Question: I have a question to collapse or roll up data based on the logic below.
How can I implement it?
The logic that allows episodes to be condensed into a single continuous care episode is a discharge code of 22 followed by an admission code of 4 on the same day.

EPN--is a business_key.
episode_continuous_care_key is an artificial key that can be a row number function.
Below is the table structure.
'''
drop table #source
CREATE TABLE #source(patidid varchar(20),epn int,preadmitdate datetime,adminttime varchar(10),
admitcode varchar(10),datedischarge datetime,disctime varchar(10),disccode varchar(10))
INSERT INTO #source VALUES
(1849,1,'4/23/2020','7:29',1,'7/31/2020','9:03',22)
,(1849,2,'7/31/2020','11:00',4,'7/31/2020','12:09',22)
,(1849,3,'7/31/2020','13:10',4,'8/24/2020','10:36',10)
,(1849,4,'8/26/2020','12:25',2,null,null,null)
,(1850,1,'4/23/2020','7:33',1,'6/29/2020','7:30',22)
,(1850,2,'6/29/2020','9:35',4,'7/8/2020','10:51',7)
,(1850,3,'7/10/2020','11:51',3,'7/29/2020','9:12',7)
,(1850,4,'7/31/2020','11:00',2,'8/6/2020','10:24',22)
,(1850,5,'8/6/2020','12:26',4,null,null,null)
,(1851,1,'4/23/2020','7:35',1,'6/24/2020','13:45',22)
,(1851,2,'6/24/2020','15:06',4,'9/24/2020','15:00',2)
,(1851,3,'12/4/2020','8:59',0,null,null,null)
,(1852,1,'4/23/2020','7:37',1,'7/6/2020','11:15',20)
,(1852,2,'7/8/2020','10:56',0,'7/10/2020','11:46',2)
,(1852,3,'7/10/2020','11:47',2,'7/28/2020','13:16',22)
,(1852,4,'7/28/2020','15:17',4,'8/4/2020','11:37',22)
,(1852,5,'8/4/2020','13:40',4,'11/18/2020','15:43',2)
,(1852,6,'12/2/2020','15:23',2,null,null,null)
,(1853,1,'4/23/2020','7:40',1,'7/1/2020','8:30',22)
,(1853,2,'7/1/2020','14:57',4,'12/4/2020','12:55',7)
,(1854,1,'4/23/2020','7:44',1,'7/31/2020','13:07',20)
,(1854,2,'8/3/2020','16:30',0,'8/5/2020','9:32',2)
,(1854,3,'8/5/2020','10:34',2,'8/24/2020','8:15',22)
,(1854,4,'8/24/2020','10:33',4,'12/4/2020','7:30',22)
,(1854,5,'12/4/2020','9:13',4,null,null,null)
'''
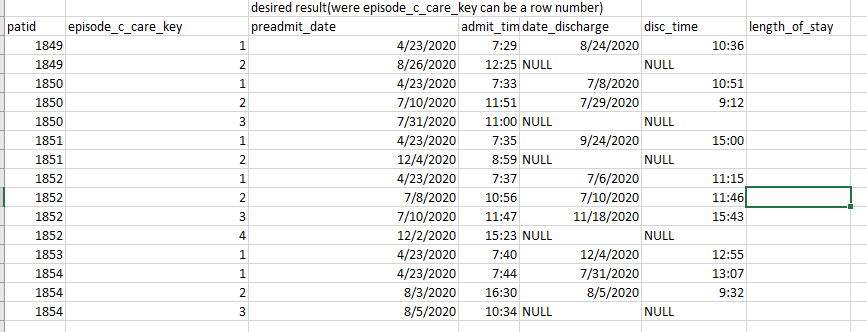
Answer: That Excel sheet image says little about your database design so I invented my own version that more or less resembles your image. With a proper database design the first step of the solution should not be required...
1. Unpivot timestamp information so that admission timestamp and discharge timestamps become one column. I used a common table expression Log1 for this action.
2. Use the codes to filter out the start of the continuous care periods. Those are the admissions, marked with Code.IsAdmission = 1 in my database design. Also add the next period start as another column by using the lead() function. These are all the actions from Log2.
3. Add a row number as continuous care key. Using the next period start date, find the current continuous period end date with a cross apply. Replace empty period end dates with the current date using the coalesce() function. Calculate the difference as the continuous care period duration with the datediff() function.
'''
create table Codes
(
Code int,
Description nvarchar(50),
IsAdmission bit
);
insert into Codes (Code, Description, IsAdmission) values
( 1, 'First admission', 1),
( 2, 'Re-admission', 1),
( 4, 'Campus transfer IN', 0),
(10, 'Trial visit', 0),
(22, 'Campus transfer OUT', 0);
create table PatientLogs
(
PatientId int,
AdmitDateTime smalldatetime,
AdmitCode int,
DischargeDateTime smalldatetime,
DischargeCode int
);
insert into PatientLogs (PatientId, AdmitDateTime, AdmitCode, DischargeDateTime, DischargeCode) values
(1849, '2020-04-23 07:29', 1, '2020-07-31 09:03', 22),
(1849, '2020-07-31 11:00', 4, '2020-07-31 12:09', 22),
(1849, '2020-07-31 13:10', 4, '2020-08-24 10:36', 10),
(1849, '2020-08-26 12:25', 2, null, null);
'''
'''
with Log1 as
(
select updt.PatientId,
case updt.DateTimeType
when 'AdmitDateTime' then updt.AdmitCode
when 'DischargeDateTime' then updt.DischargeCode
end as Code,
updt.LogDateTime,
updt.DateTimeType
from PatientLogs pl
unpivot (LogDateTime for DateTimeType in (AdmitDateTime, DischargeDateTime)) updt
),
Log2 as (
select l.PatientId,
l.Code,
l.LogDateTime,
lead(l.LogDateTime) over(partition by l.PatientId order by l.LogDateTime) as LogDateTimeNext
from Log1 l
join Codes c
on c.Code = l.Code
where c.IsAdmission = 1
)
select la.PatientId,
row_number() over(partition by la.PatientId order by la.LogDateTime) as ContCareKey,
la.LogDateTime as AdmitDateTime,
coalesce(ld.LogDateTime, convert(smalldatetime, getdate())) as DischargeDateTime,
datediff(day, la.LogDateTime, coalesce(ld.LogDateTime, convert(smalldatetime, getdate()))) as ContStay
from Log2 la -- log admission
outer apply ( select top 1 l1.LogDateTime
from Log1 l1
where l1.PatientId = la.PatientId
and l1.LogDateTime < la.LogDateTimeNext
order by l1.LogDateTime desc ) ld -- log discharge
order by la.PatientId,
la.LogDateTime;
'''
'''
PatientId ContCareKey AdmitDateTime DischargeDateTime ContStay
--------- ----------- ---------------- ----------------- --------
1849 1 2020-04-23 07:29 2020-08-24 10:36 123
1849 2 2020-08-26 12:25 2021-02-03 12:49 161
'''
<URL> to see things in action with intermediate results.